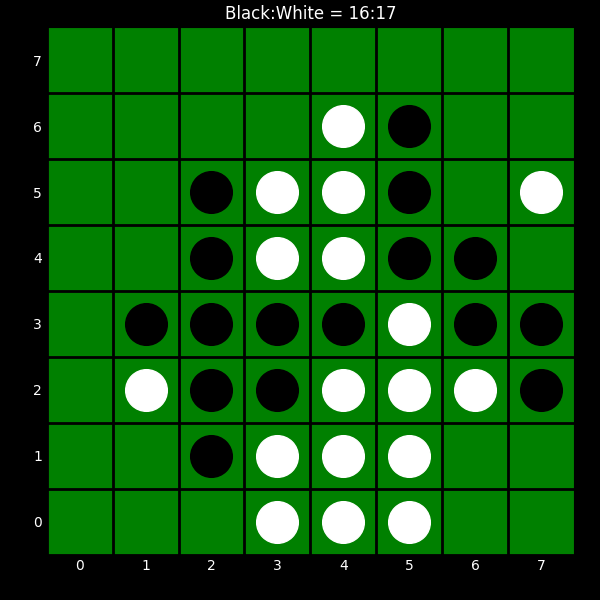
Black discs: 16
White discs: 17